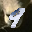
Label: 9